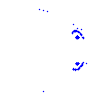
Particle: proton